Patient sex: M
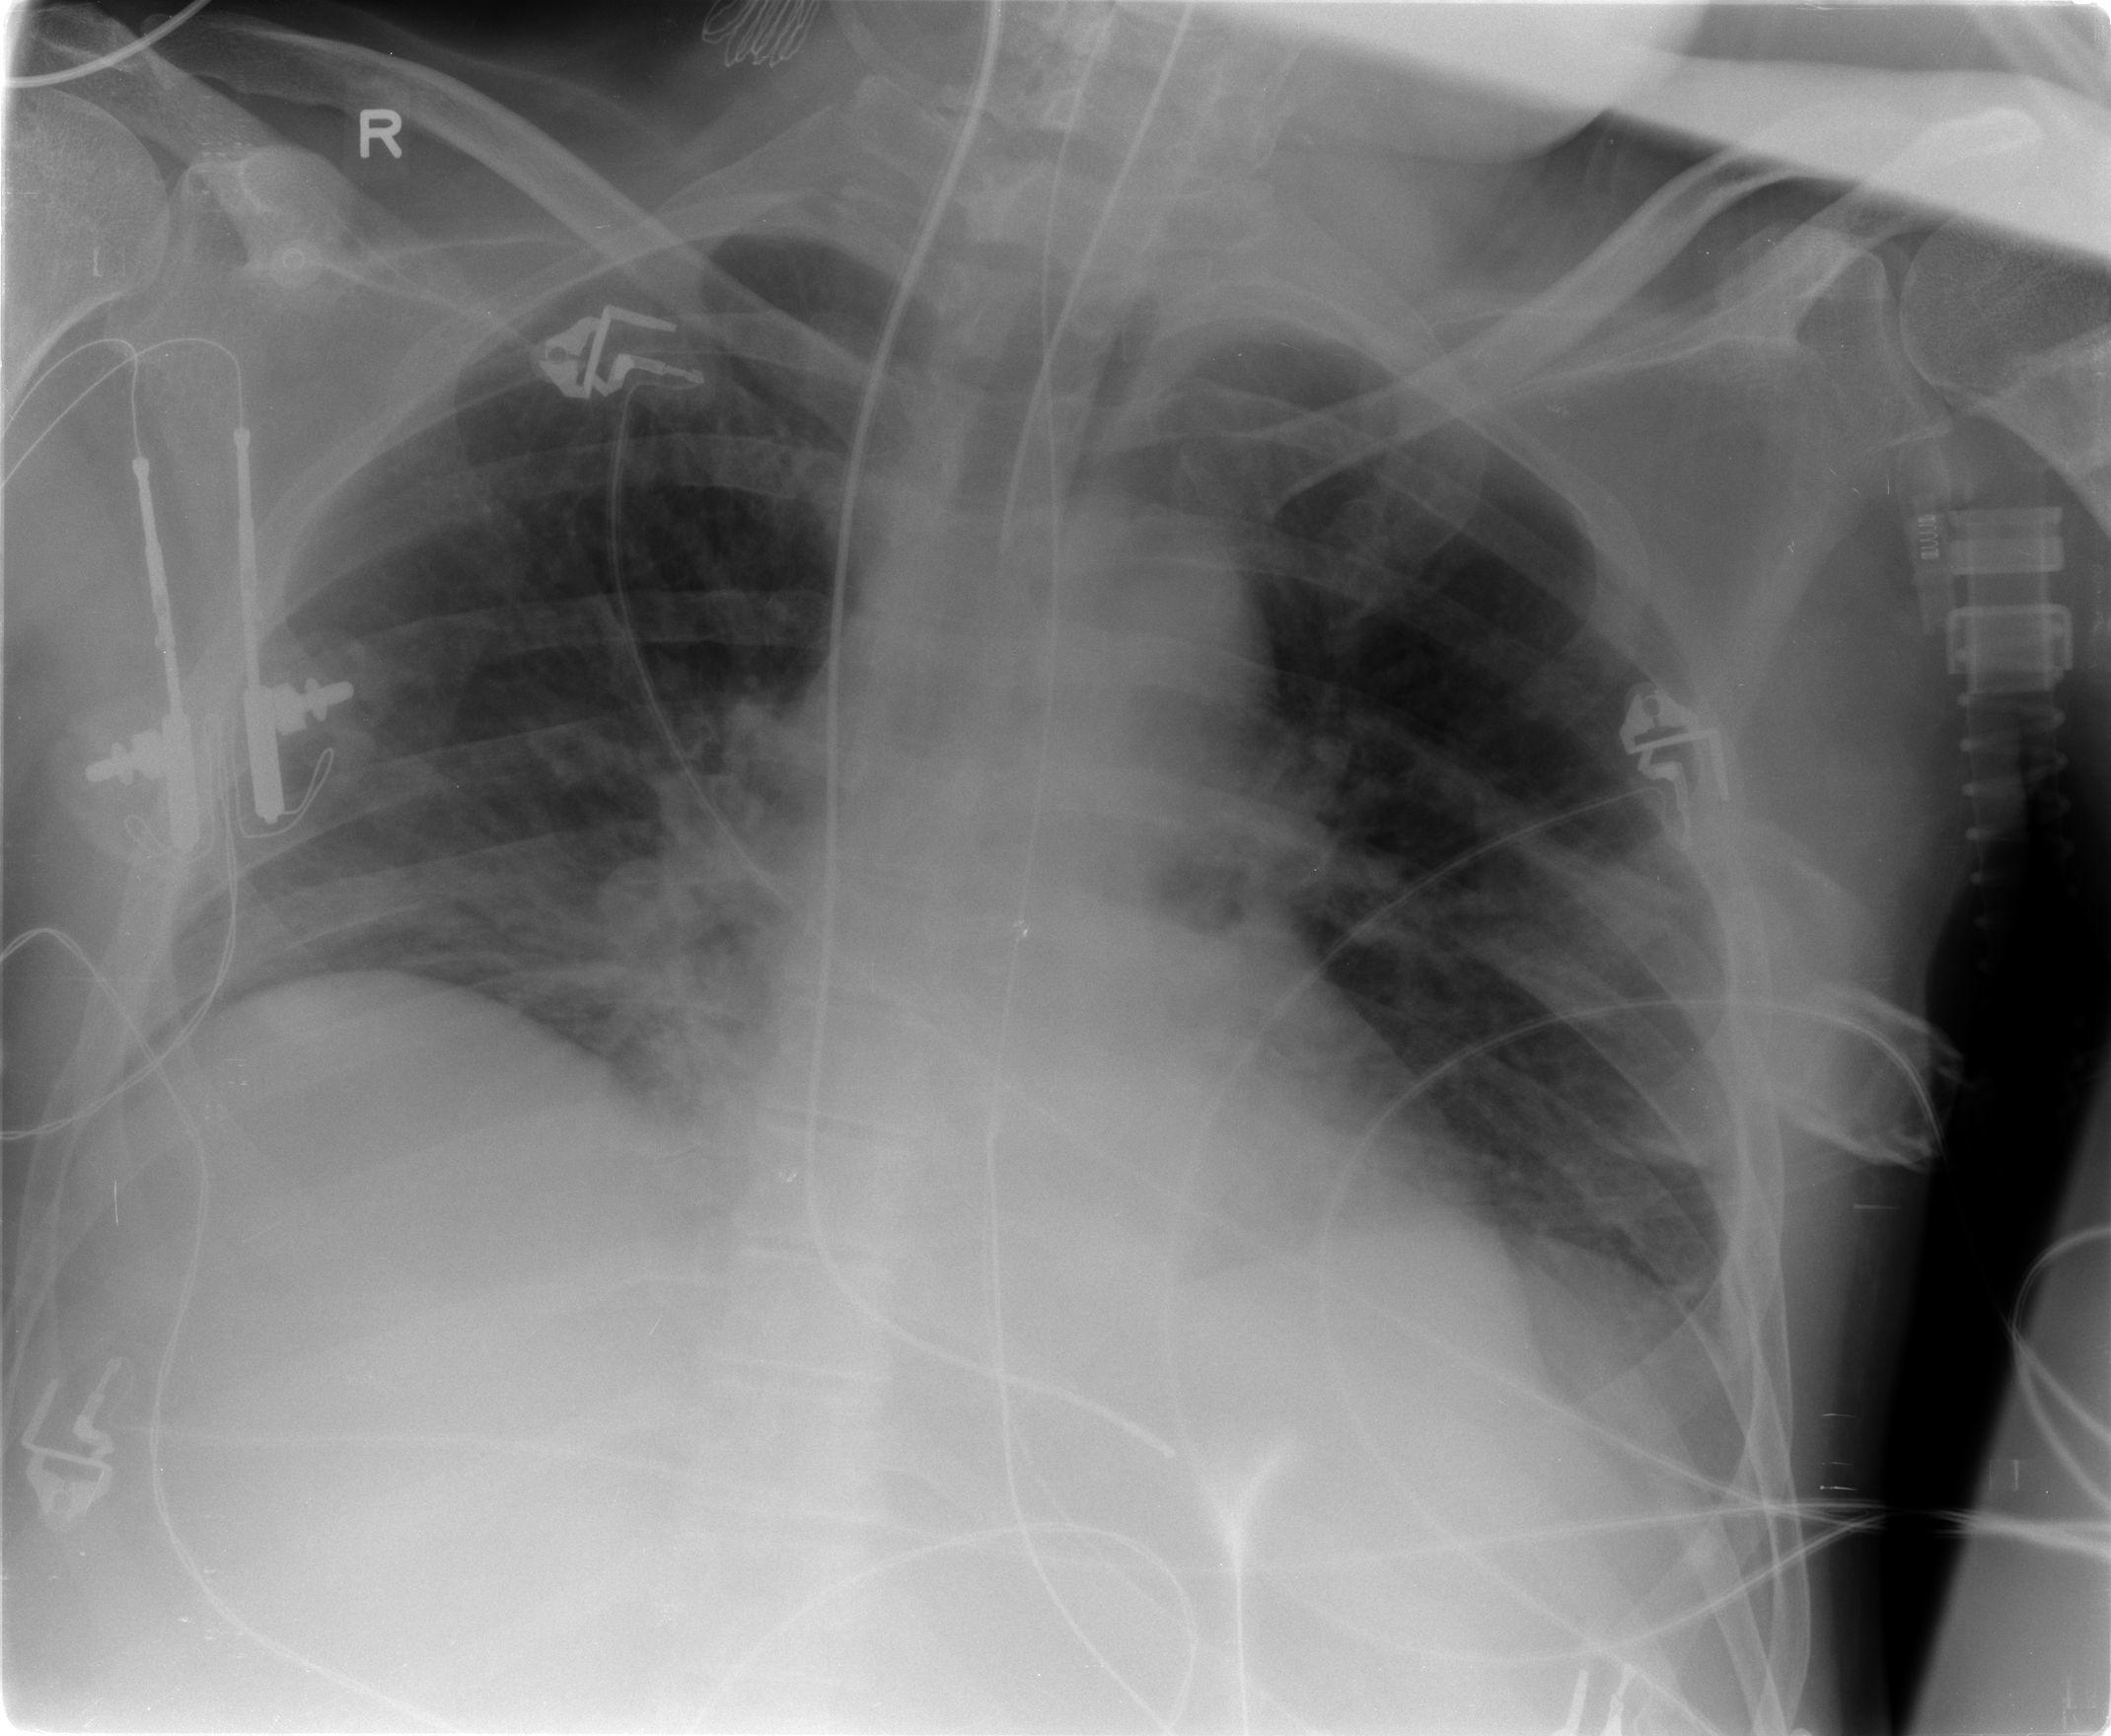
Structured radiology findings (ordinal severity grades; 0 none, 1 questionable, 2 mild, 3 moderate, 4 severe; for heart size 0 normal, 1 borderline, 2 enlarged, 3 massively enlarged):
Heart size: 0
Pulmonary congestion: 1
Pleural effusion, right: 0
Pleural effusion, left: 0
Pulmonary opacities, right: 0
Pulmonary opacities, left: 0
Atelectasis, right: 1
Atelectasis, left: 1